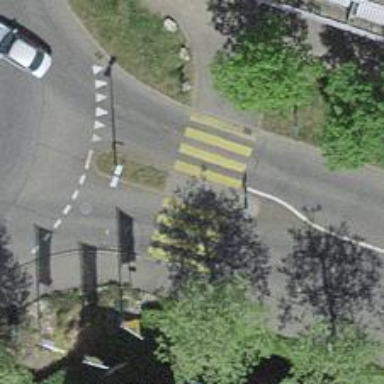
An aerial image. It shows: Marked road crossing with pedestrian island.